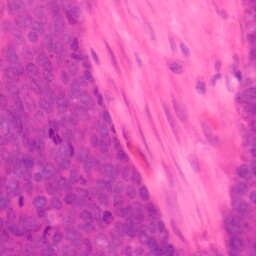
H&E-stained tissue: Colon